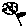
Label: flower